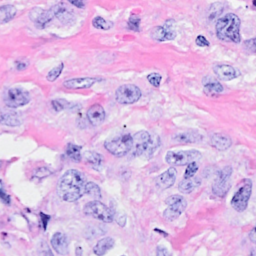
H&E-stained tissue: Breast